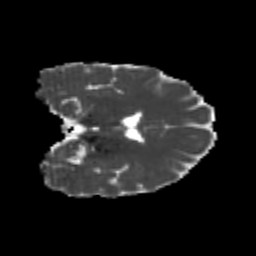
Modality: MD
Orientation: coronal
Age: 23
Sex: female
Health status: healthy
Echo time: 0.074 s